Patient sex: M
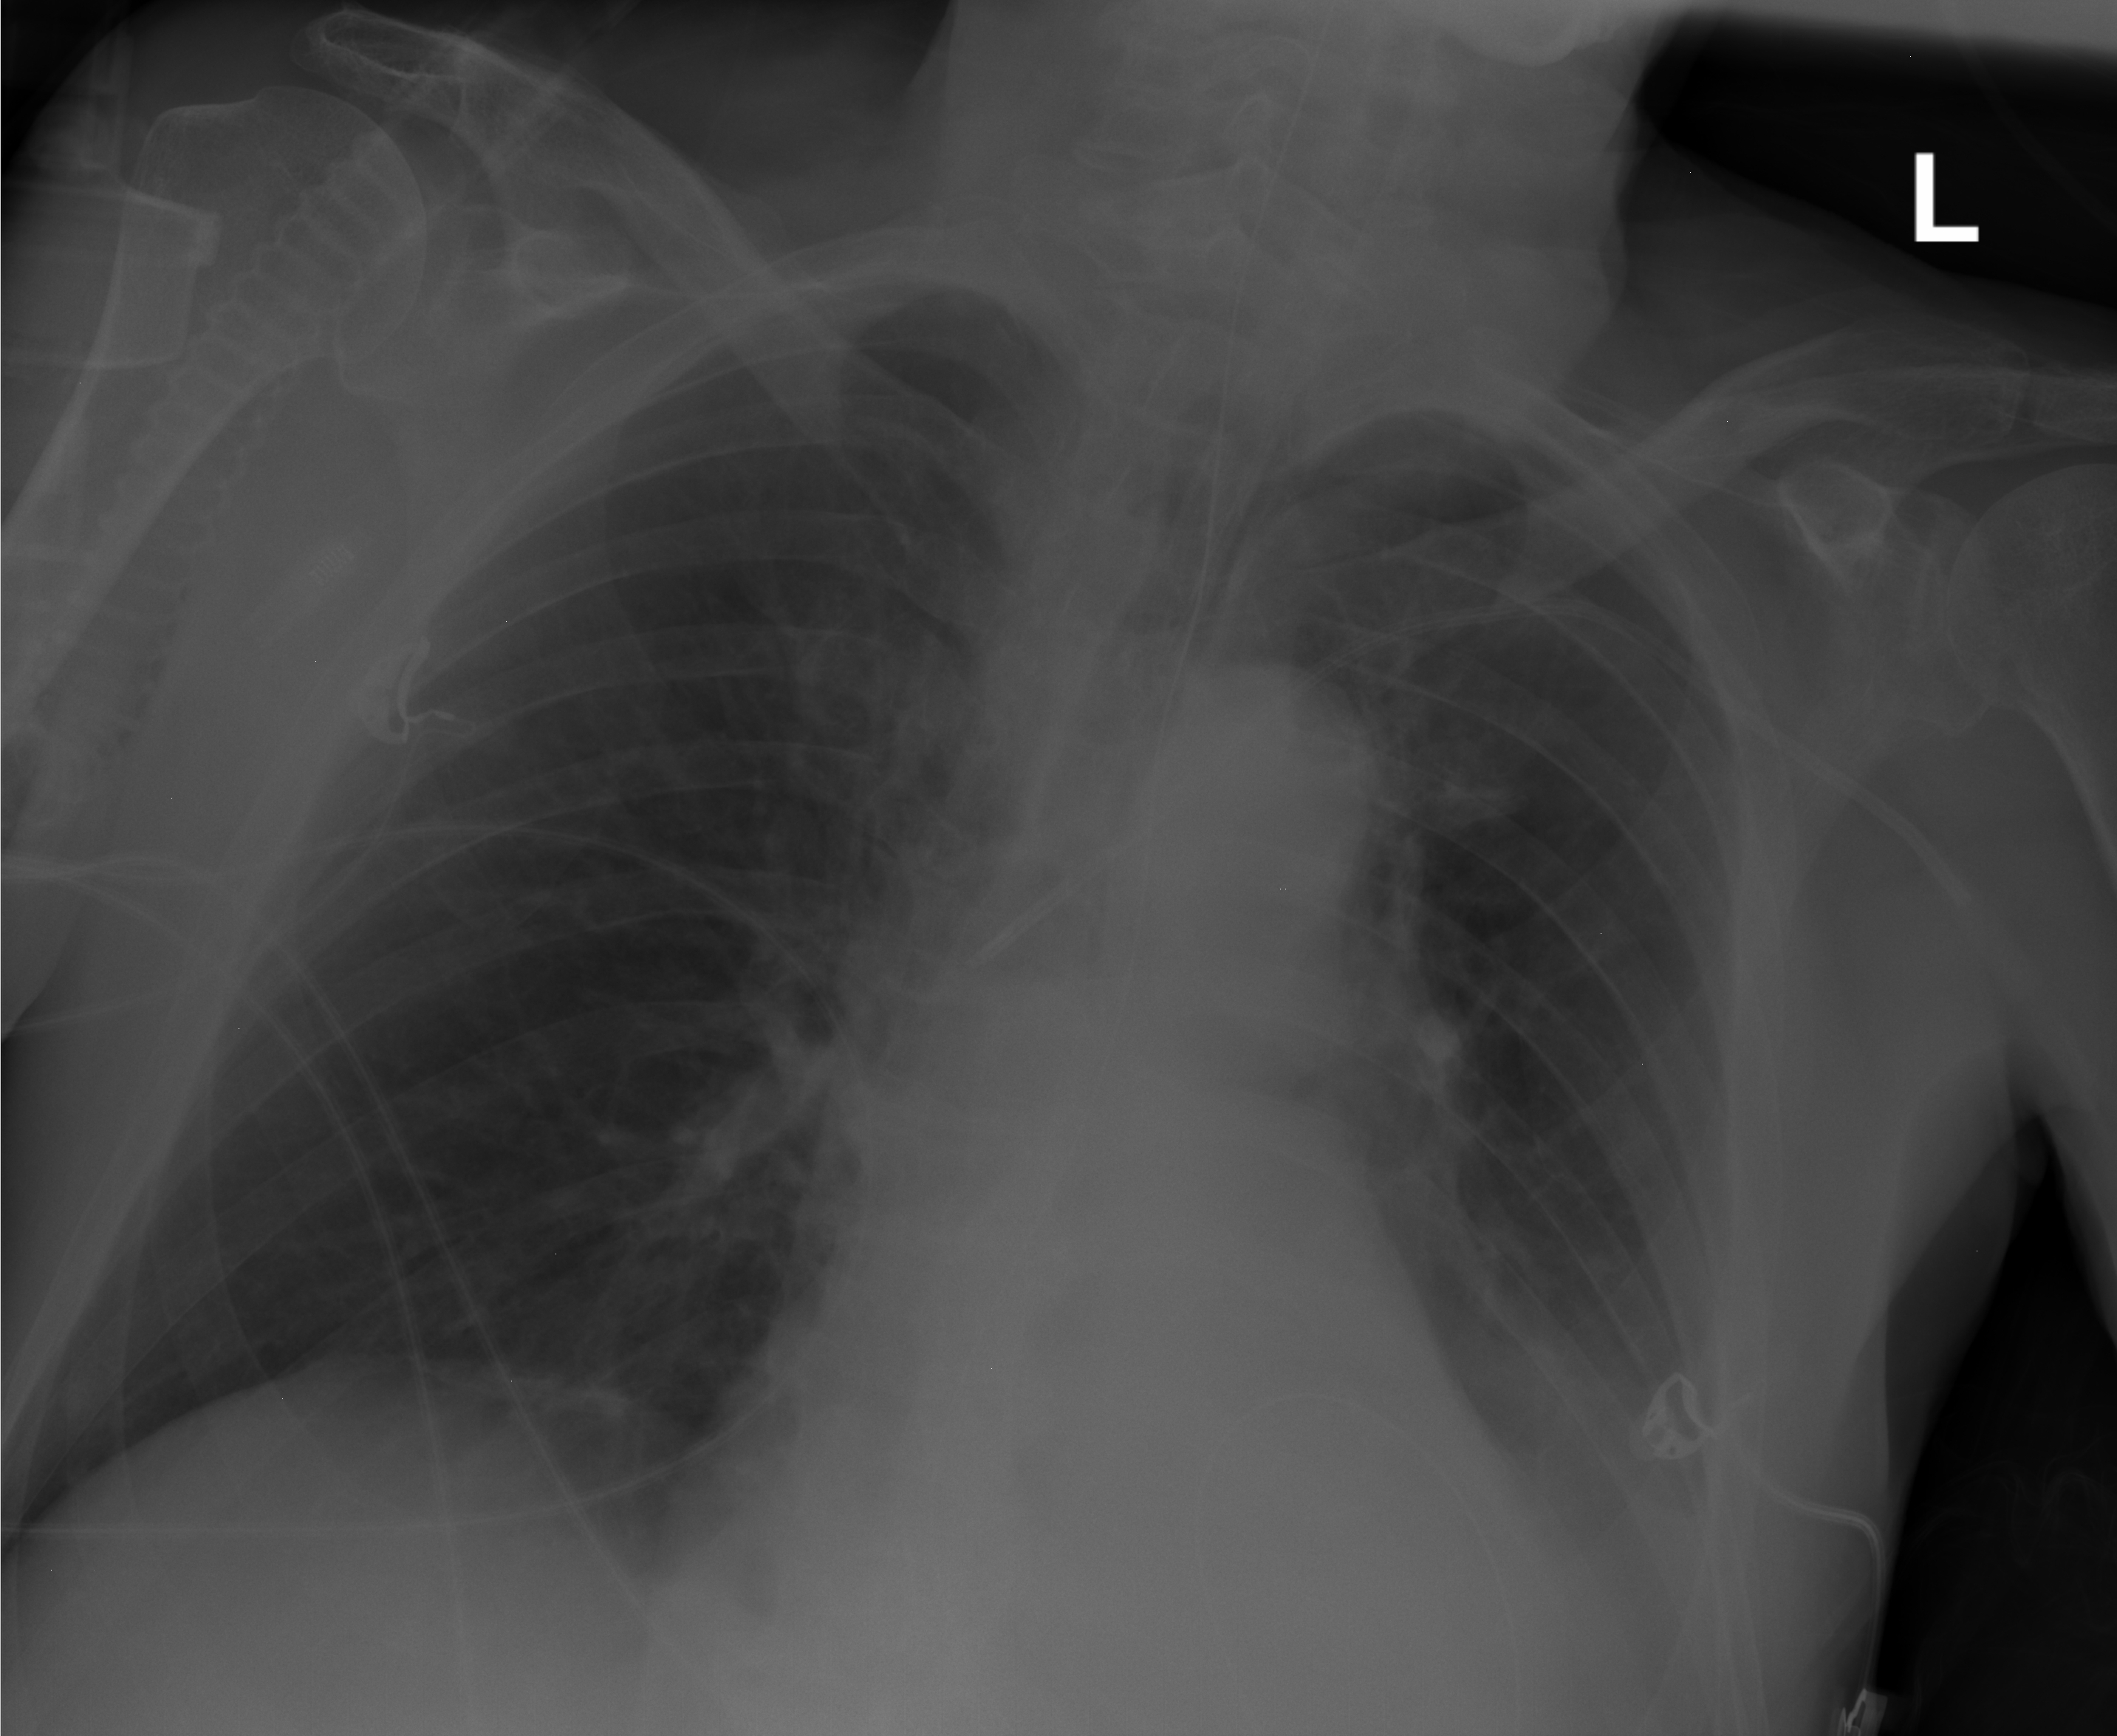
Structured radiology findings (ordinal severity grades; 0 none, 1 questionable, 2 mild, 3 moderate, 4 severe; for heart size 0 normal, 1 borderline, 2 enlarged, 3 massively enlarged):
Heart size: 0
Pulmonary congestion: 0
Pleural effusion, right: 0
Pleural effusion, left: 2
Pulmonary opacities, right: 0
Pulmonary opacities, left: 0
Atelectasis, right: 0
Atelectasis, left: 2